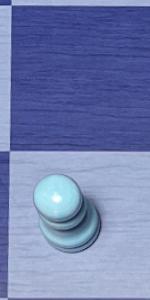
Label: Pawn_White